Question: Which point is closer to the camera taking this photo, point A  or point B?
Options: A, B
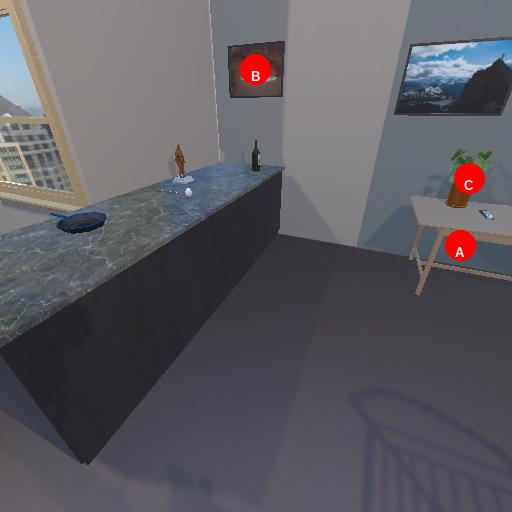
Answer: A